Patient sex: F
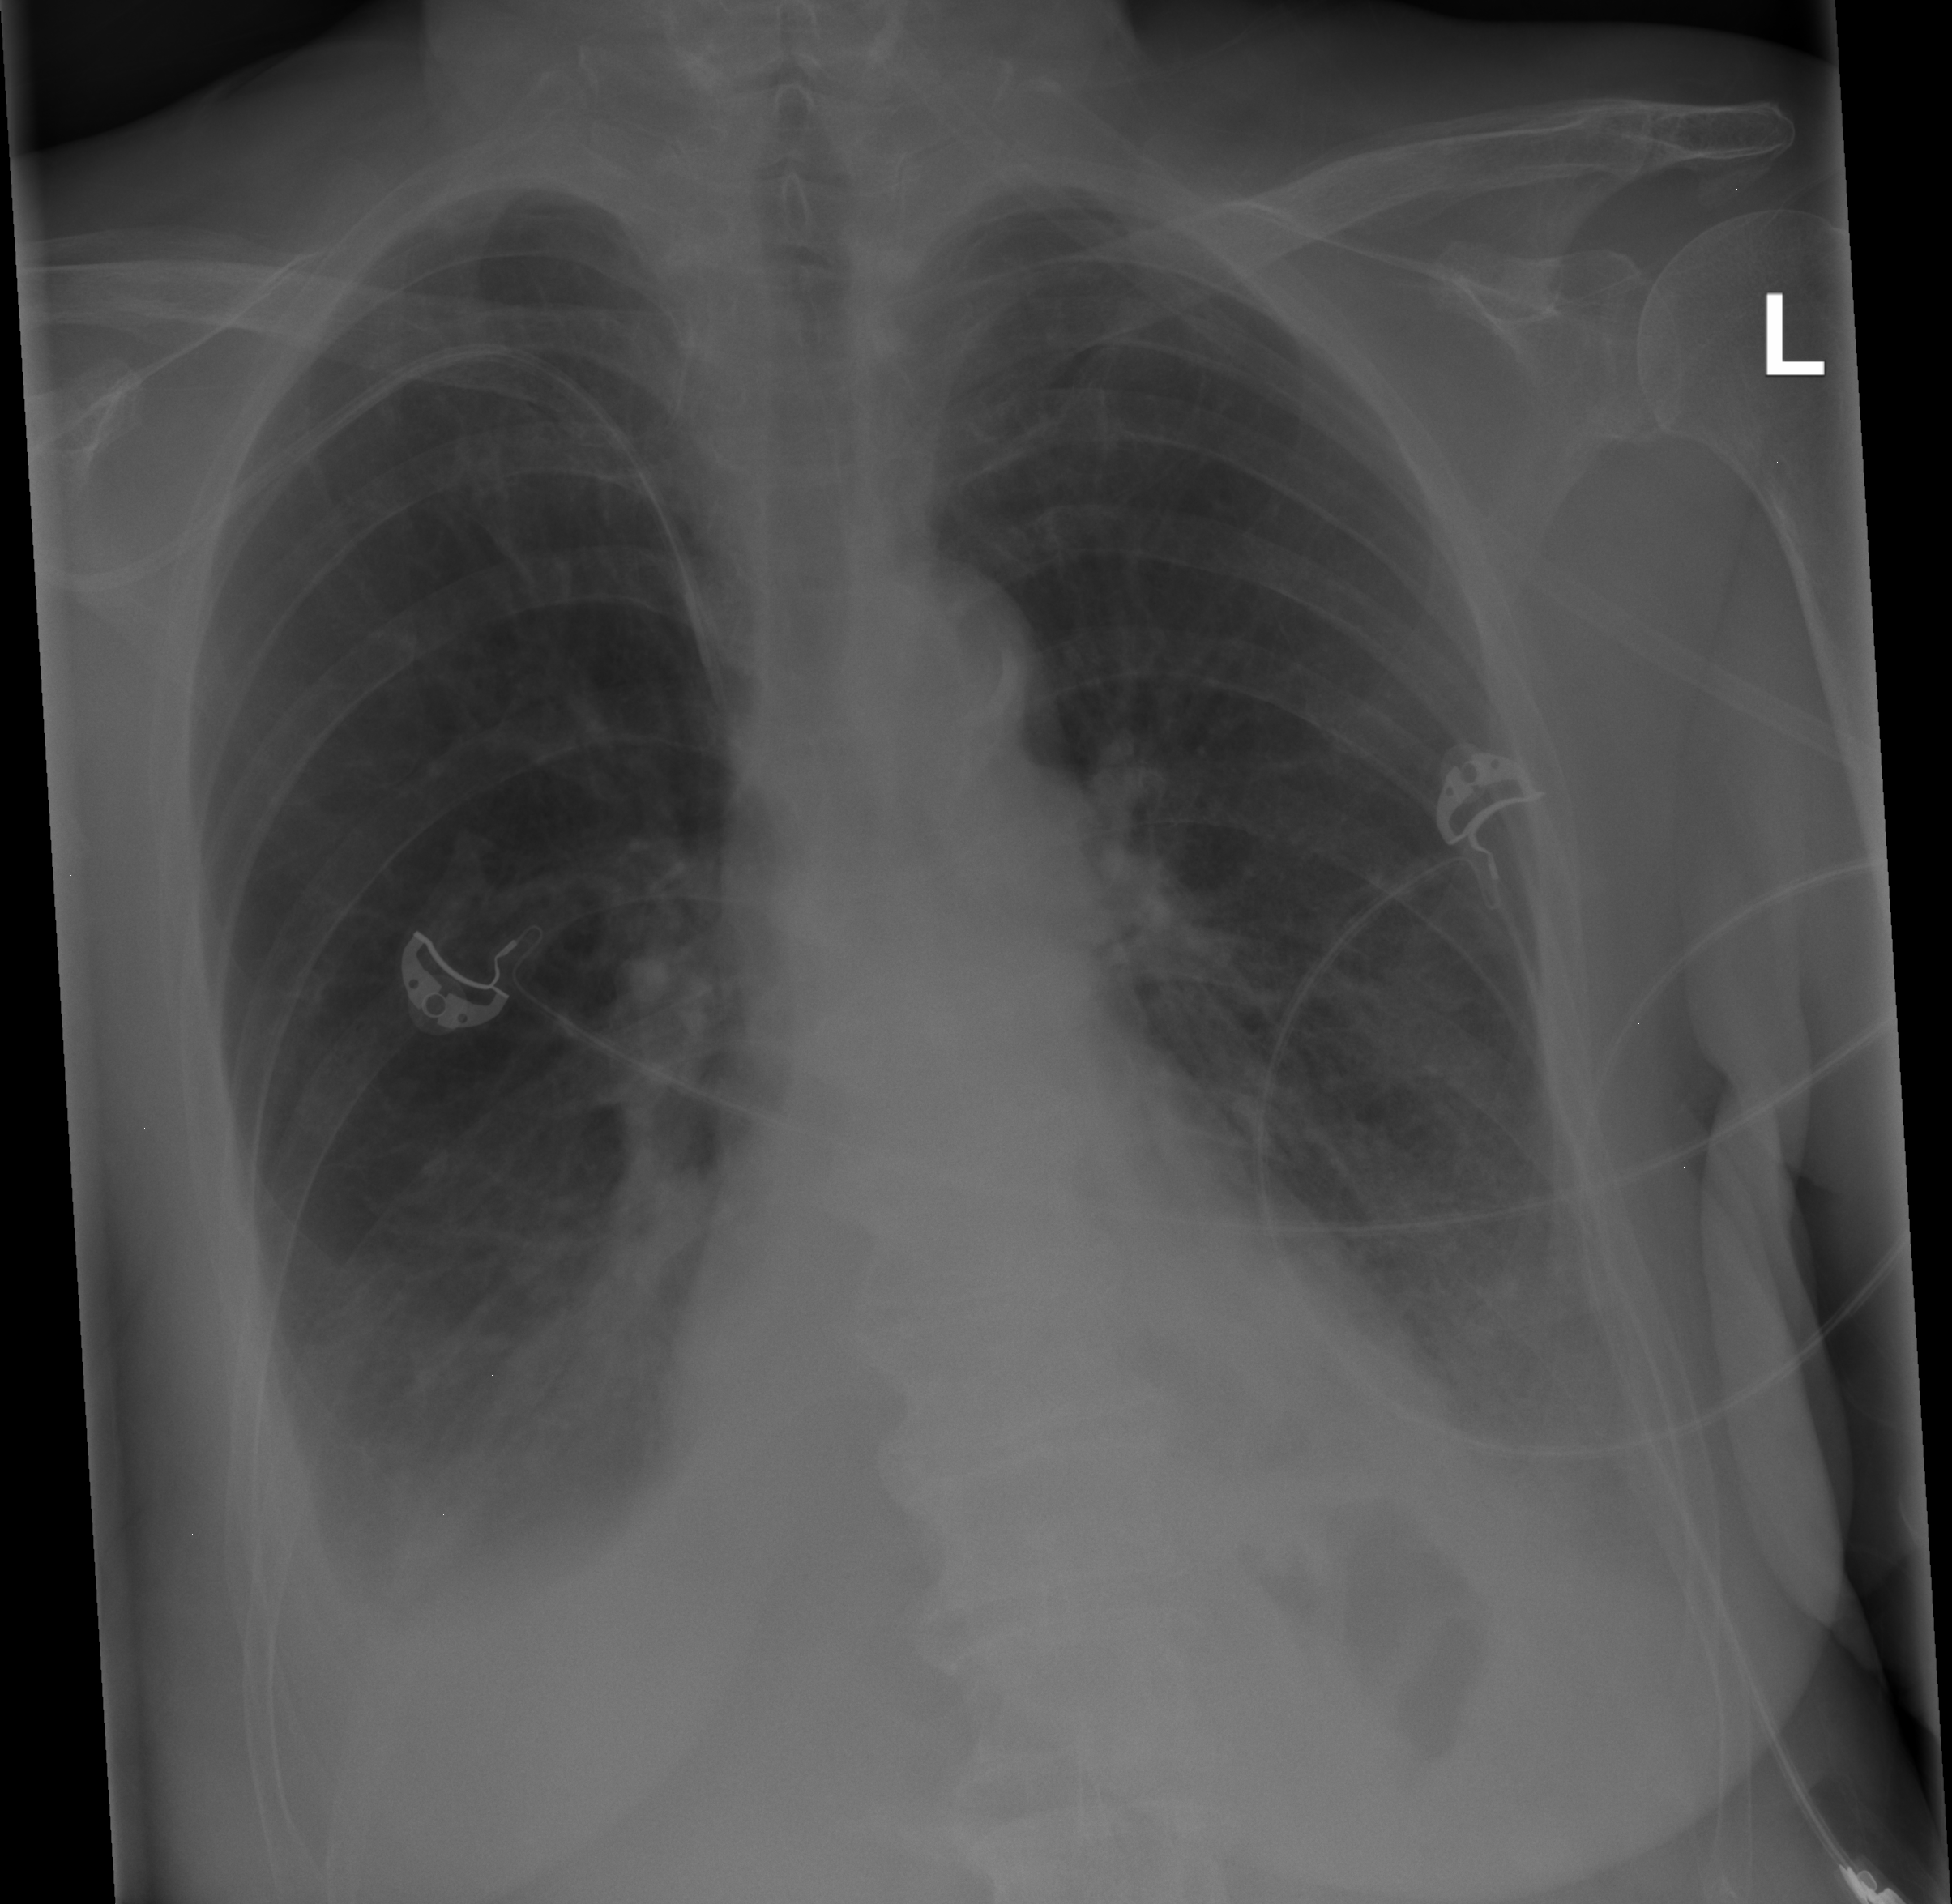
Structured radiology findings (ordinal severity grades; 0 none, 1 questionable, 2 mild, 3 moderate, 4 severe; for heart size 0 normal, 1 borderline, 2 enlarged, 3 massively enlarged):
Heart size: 0
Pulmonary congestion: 0
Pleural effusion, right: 2
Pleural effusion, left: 2
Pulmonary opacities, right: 0
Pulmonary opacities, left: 0
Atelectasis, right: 2
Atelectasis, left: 2